Field crop: tomato
Growth stage: 1
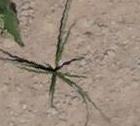
Species: cyperus